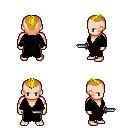
a pixel art fantasy rpg character, male body template, human, light skin, gray robe, teal pants, blonde short mohawk hairstyle, dagger, four views (front, back, left, right), 2x2 character sprite sheet, small pixel art, hard edges, no anti-aliasing